Here is the wavelet time-frequency representation (scalogram) of a rolling-element bearing's vibration measurement. Classify the bearing condition as one of: normal, inner_race, outer_race, ball.
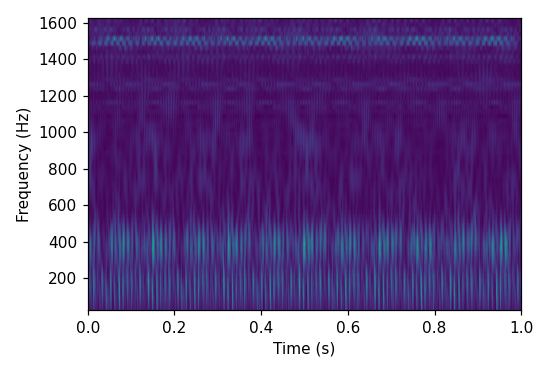
Answer: outer_race